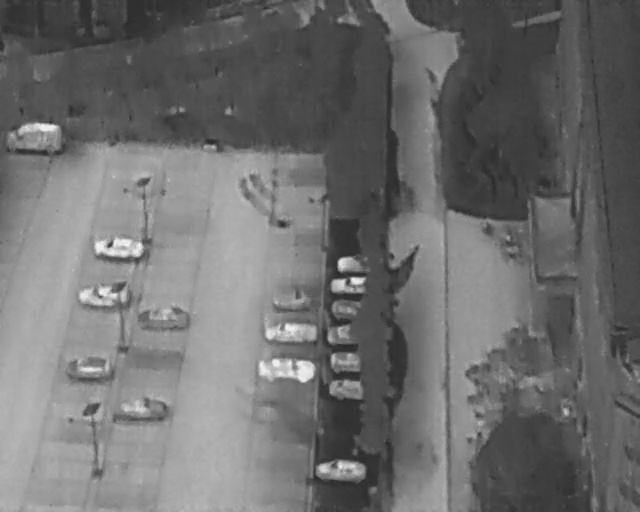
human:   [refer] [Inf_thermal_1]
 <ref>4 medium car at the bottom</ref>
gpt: <box>[[42, 66, 46, 78, 2], [51, 86, 55, 96, 2], [52, 72, 55, 79, 2], [52, 67, 56, 74, 2]]</box>

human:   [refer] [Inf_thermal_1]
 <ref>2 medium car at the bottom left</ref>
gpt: <box>[[12, 67, 16, 76, 2], [20, 75, 24, 85, 2]]</box>

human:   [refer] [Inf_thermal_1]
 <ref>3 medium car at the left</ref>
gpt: <box>[[16, 43, 19, 53, 2], [14, 52, 18, 62, 2], [23, 57, 27, 66, 2]]</box>

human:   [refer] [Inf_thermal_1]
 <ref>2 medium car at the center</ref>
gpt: <box>[[43, 59, 46, 70, 2], [52, 56, 56, 63, 2]]</box>

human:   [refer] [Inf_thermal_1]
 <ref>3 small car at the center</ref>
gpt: <box>[[54, 48, 56, 55, 2], [53, 51, 55, 59, 2], [52, 61, 55, 69, 2]]</box>